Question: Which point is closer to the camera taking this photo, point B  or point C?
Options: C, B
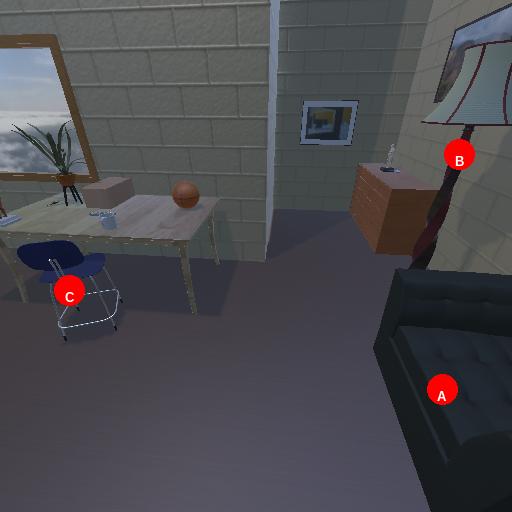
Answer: C